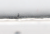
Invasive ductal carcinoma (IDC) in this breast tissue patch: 0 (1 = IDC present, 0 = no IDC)